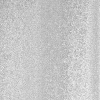
Atmospheric dust classification: dusty